Question: I have not found any documentation or information about threejs and spherical triangles, so I guess this has not been coded yet in threejs.
My goal is to create a sphere and draw a bend triangle on its surface. Plus color the triangle. It should look like this:

<URL> is easy thanks to threejs, but how do I draw the triangle?
Do I need to draw multiple small triangles to fake the spherical triangle? Or is there another easier way?
Thanks.
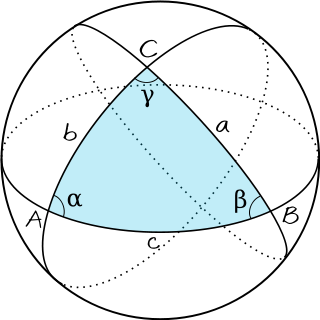
Answer: You have 3 options as I see it to build a pseudo-triangle on the face of a sphere: geometry, texture, and color.
Taking a geometry route would require constructing a set of vertices that meet your requirements. The best way to do this would probably be to build a sphere with your preferred number of segments, and then remove unwanted vertices from places your triangle doesn't exist. You can make this easier for yourself by using the phiStart, phiLength, thetaStart, thetaLength constructor properties for SphereGeometry.
A texture solution might be to dynamically create a flat triangle image/texture of appropriate dimension and then just display it on the surface of your solid sphere. This might require some complicated math and dynamic image know-how to get your triangle to display properly as the image is stretched to fit.
The color solution (and your best solution imho) would be to create a whole sphere of some solid color, and remove appropriate pieces of it using SubtractiveBlending in your material like so:
'''
blending: THREE.SubtractiveBlending,
'''
Here is an example of what I mean: <URL>
Notice that I create an outer sphere with specified phiStart and phiLength to remove the unwanted portion of the inner sphere. You should be able to do the same for the alpha and beta angles. Let me know if you try this and it works for you!
Here's another geometry option: <URL>
In this example, we build a normalized equilateral triangle. Then we subdivide the geometry a few times. Finally, we set the length of every vertex to the radius of our imaginary sphere and we're left with a nice spherized triangle. Note: The positions of the 3 vertexes we start with determine the final shape.